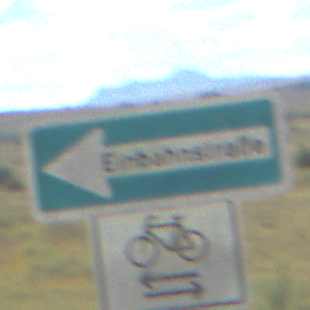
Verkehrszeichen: EinbahnstrasseLinksweisend
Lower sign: RichtungsangabeDurchPfeile9
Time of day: Midday
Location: Outdoor (Nature)
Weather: PartlyCloudy
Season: Autumn
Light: Natural